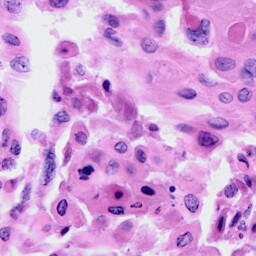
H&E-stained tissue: Cervix